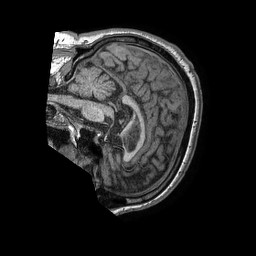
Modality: T1w
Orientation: sagittal
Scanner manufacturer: philips
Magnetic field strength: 1.5 T
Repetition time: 0.007575 s
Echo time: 0.003442 s